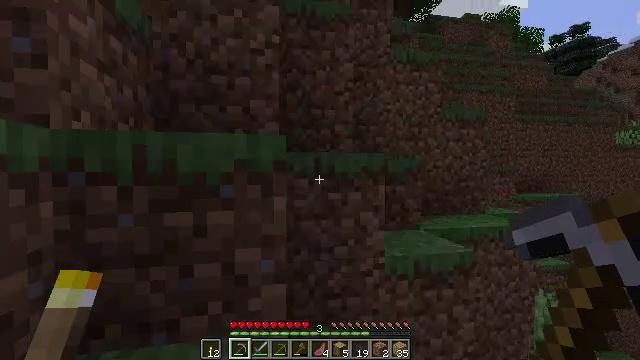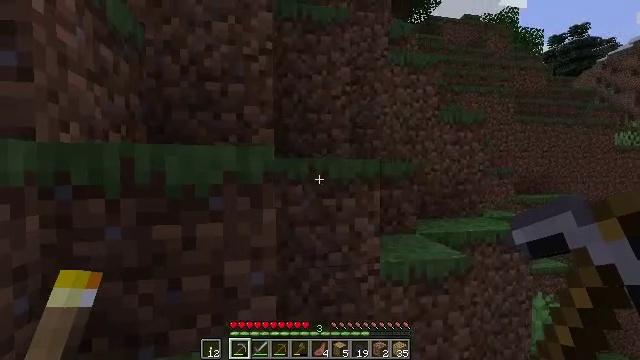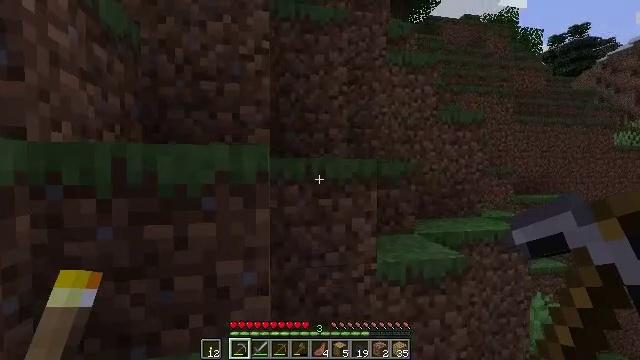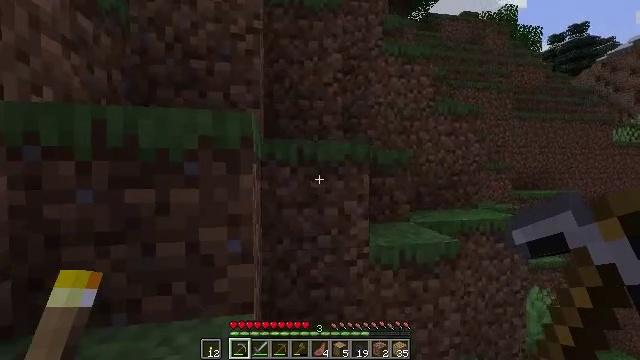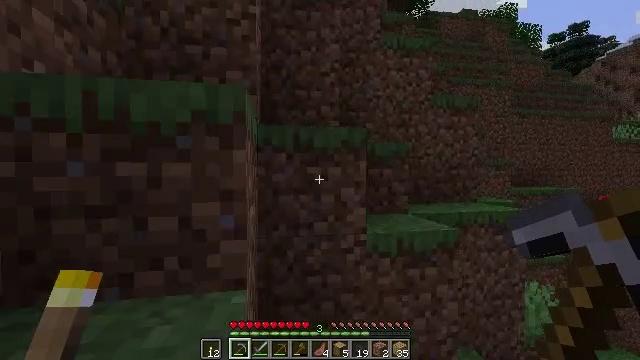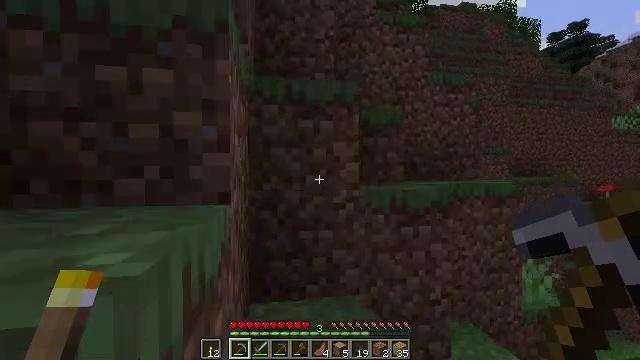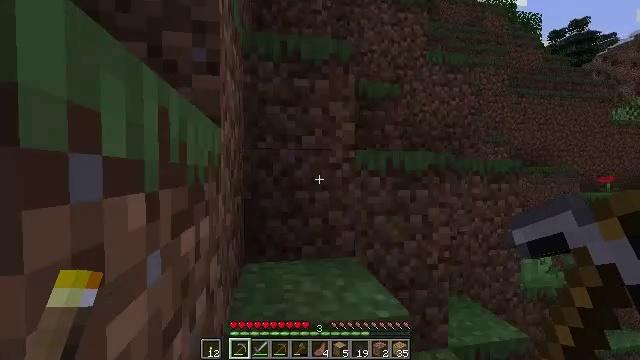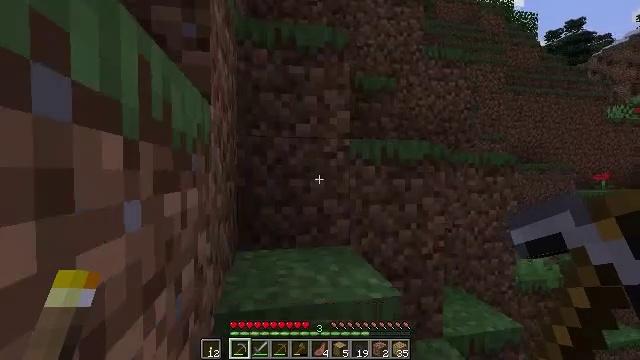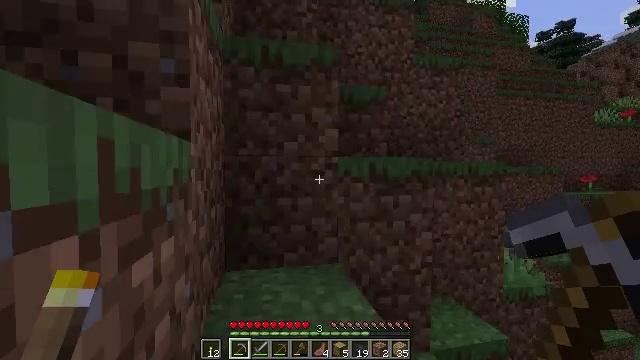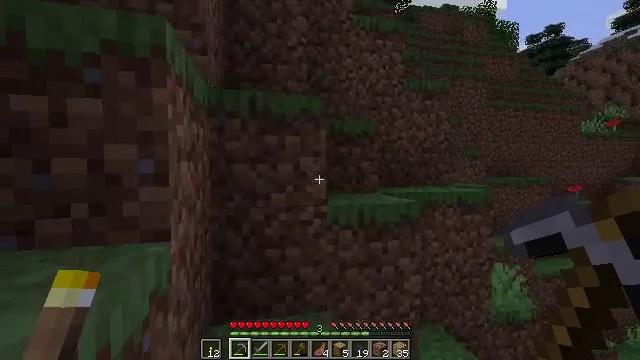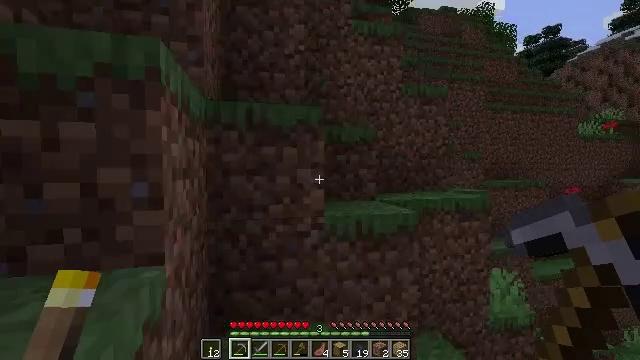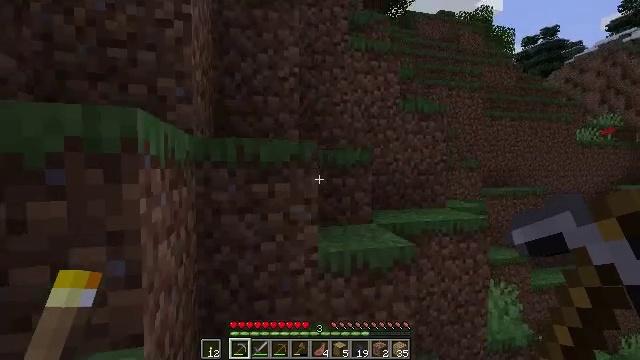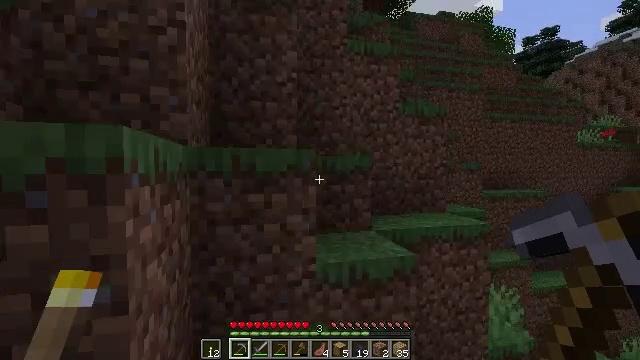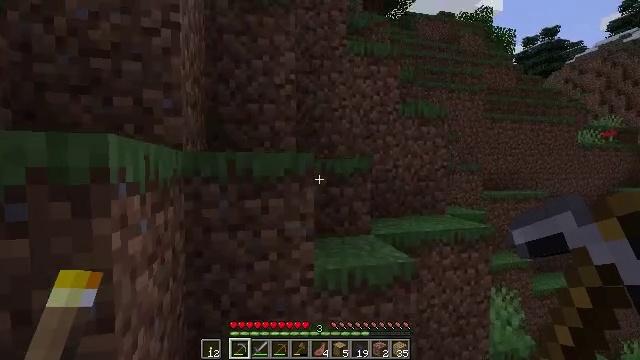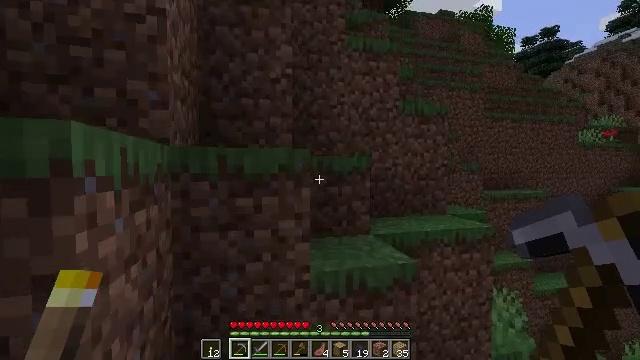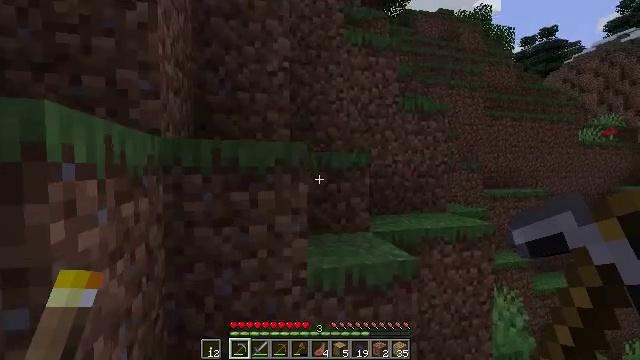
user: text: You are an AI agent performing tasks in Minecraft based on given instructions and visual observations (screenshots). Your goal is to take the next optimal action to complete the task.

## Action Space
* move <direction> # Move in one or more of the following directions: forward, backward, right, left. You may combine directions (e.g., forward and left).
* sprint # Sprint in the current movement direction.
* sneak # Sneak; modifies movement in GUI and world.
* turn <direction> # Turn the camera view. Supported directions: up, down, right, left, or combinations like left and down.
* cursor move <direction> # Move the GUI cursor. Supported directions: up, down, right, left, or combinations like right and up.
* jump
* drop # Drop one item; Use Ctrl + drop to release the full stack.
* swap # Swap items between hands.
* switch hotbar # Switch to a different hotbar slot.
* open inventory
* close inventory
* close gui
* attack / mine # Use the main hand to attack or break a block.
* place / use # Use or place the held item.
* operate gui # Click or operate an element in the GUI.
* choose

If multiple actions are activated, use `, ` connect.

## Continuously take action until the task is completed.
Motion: motion action
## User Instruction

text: Harvest grass block to clear the area.
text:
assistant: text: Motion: move forward, jump
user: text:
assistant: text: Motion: move forward, jump
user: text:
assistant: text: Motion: move forward, jump
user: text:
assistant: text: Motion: move forward, jump
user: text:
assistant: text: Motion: move forward, jump
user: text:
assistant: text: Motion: move forward, jump
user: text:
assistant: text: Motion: move forward, jump
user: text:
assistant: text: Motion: move forward, turn right, jump
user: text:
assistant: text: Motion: move forward, turn right, jump
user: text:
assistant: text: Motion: move forward
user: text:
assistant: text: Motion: move forward
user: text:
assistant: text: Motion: move forward
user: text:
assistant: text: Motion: move forward
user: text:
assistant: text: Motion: move forward, jump
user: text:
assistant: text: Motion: move forward, jump
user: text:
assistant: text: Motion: move forward, jump
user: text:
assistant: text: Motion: move forward, jump
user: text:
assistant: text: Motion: move forward, jump
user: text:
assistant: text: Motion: move forward, jump
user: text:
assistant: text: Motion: move forward, jump
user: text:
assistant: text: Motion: move forward, jump
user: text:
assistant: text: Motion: move forward, jump
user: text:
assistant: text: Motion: move forward, jump
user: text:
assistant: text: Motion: move forward, jump
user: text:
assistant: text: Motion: move forward, jump
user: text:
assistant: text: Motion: move forward, jump
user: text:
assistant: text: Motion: move forward, jump
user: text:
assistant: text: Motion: move forward, jump
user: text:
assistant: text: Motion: move forward, jump
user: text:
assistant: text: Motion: move forward, jump